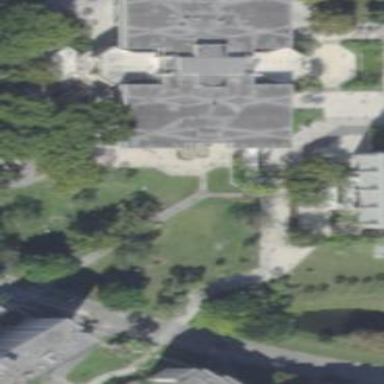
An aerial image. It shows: University building.